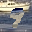
Label: 9